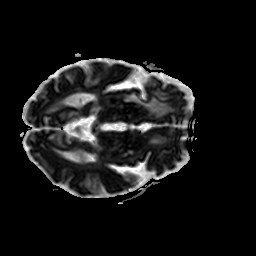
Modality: ADC
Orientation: axial
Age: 71
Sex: male
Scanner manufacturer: philips
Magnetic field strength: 1.5 T
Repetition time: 4.825 s
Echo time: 0.07764 s